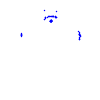
Particle: kaon